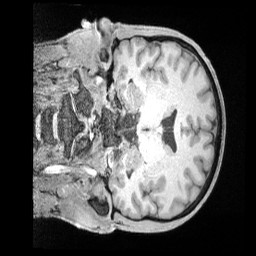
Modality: T1w
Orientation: coronal
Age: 35
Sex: male
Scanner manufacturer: siemens
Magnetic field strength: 3 T
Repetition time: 2 s
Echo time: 0.00211 s